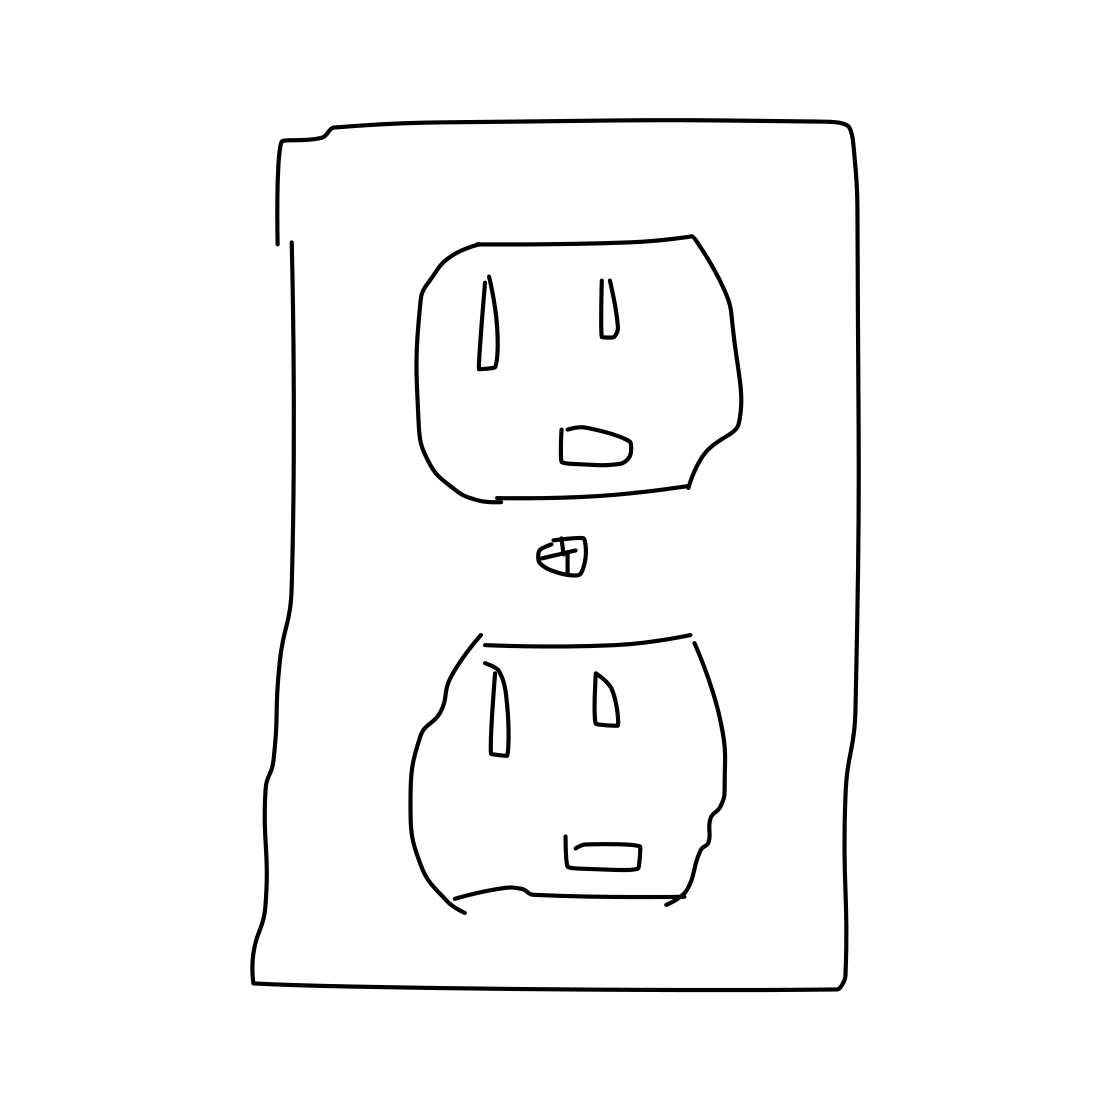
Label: power outlet